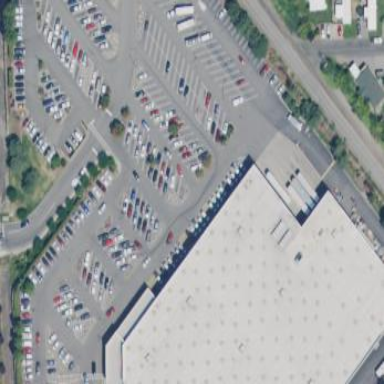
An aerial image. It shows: Street-side parking area.